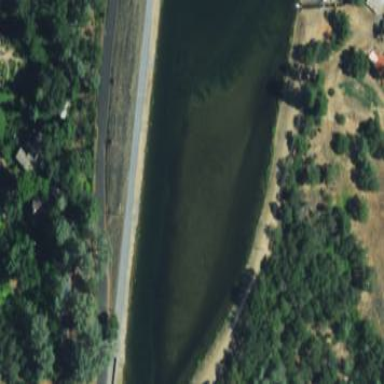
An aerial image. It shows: Reservoir.